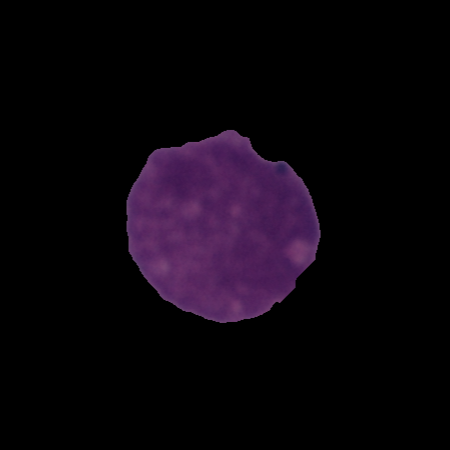
Label: cancer